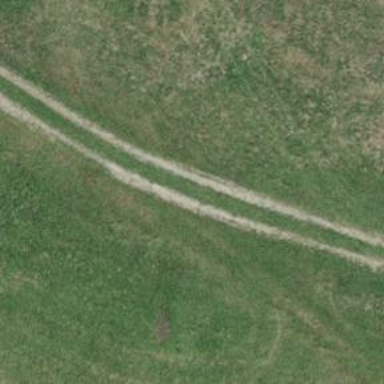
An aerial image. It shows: Dirt track with grade 4 track type.